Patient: sex M, age 85
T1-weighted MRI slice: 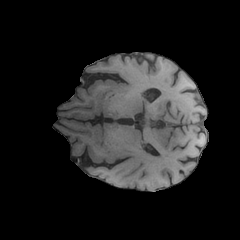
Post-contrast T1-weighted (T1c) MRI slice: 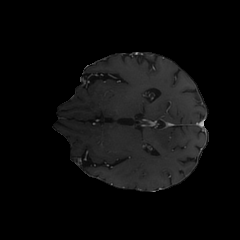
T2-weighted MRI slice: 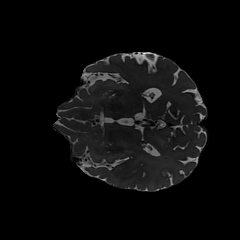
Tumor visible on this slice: yes
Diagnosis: Glioblastoma, IDH-wildtype
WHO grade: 4